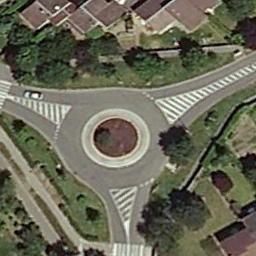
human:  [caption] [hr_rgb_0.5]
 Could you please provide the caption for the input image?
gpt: The roundabout with three exits and entrances is in the residential area .

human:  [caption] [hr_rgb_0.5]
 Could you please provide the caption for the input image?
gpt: The roundabout is on the grass next to trees and buildings .

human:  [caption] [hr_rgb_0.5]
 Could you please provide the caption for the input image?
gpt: There are many trees around the roundabout .

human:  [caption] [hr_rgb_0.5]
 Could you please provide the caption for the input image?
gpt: There are several moving vehicles on the road at the roundabout, There are several buildings and some trees and some lawns around the roundabout .

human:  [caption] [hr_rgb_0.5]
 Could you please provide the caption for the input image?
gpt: There are some green trees and buildings near the roundabout .